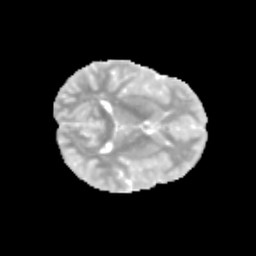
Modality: MD
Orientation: axial
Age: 12
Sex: female
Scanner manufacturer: siemens
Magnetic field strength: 3 T
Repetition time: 3.8 s
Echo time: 0.07 s